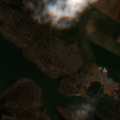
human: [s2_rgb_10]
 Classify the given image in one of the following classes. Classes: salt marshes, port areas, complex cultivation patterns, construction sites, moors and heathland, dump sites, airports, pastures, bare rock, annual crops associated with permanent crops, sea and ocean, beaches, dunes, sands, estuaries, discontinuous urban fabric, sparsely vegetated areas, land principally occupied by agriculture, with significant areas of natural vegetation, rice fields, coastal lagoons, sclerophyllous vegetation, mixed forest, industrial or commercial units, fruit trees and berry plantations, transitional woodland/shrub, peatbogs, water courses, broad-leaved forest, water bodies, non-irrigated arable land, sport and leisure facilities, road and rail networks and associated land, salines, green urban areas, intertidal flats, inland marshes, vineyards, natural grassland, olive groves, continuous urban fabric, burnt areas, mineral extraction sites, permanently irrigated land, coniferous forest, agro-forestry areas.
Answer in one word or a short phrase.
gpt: non-irrigated arable land, complex cultivation patterns, agro-forestry areas, transitional woodland/shrub, water bodies